Question: I have a listview with animated listitems, when an item inside the listview is selected, it fades out and becomes invisible, but the issue i have is that it doesn't go back to it's normal state when another item has been selected.
I have set 'android:fillEnabled="true"'and'android:fillAfter="true"'to make the listitem stay animated.
Like this:

1. ListItem is selected.
2. ListItem is animated and fades out.
3. Is fully animated and invisible.
4. Another ListItem is selected.
5. Gets animated and fades out.
6. Both ListItems are faded out, but i just want one at a time to be animated/invisible.
Here is the animation.xml:
'''
<?xml version="1.0" encoding="utf-8"?>
<set xmlns:android="http://schemas.android.com/apk/res/android"
android:interpolator="@android:anim/bounce_interpolator"
android:fillEnabled="true"
android:fillAfter="true"
>
<scale
android:duration="600"
android:fromXScale="0.75"
android:fromYScale="0.75"
android:pivotX="25%"
android:pivotY="25%"
android:toXScale="1.00"
android:toYScale="1.00" />
<alpha
android:duration="250"
android:fromAlpha="1.0"
android:toAlpha="0.0" />
</set>
'''
And the listview:
'''
@Override
public void onComplete(List<Profile> friends) {
runOnUiThread(new Runnable() {
@Override
public void run() {
mSpinner.setVisibility(View.GONE);
mSpinner.clearAnimation();
}
});
// populate list
List<String> values = new ArrayList<String>();
for (Profile profile : friends) {
//profile.getInstalled();
values.add(profile.getName());
}
listView = (ListView) findViewById(R.id.list);
listView.setOnItemClickListener(new OnItemClickListener() {
@Override
public void onItemClick(AdapterView<?> av, final View view, final int i, long i2) {
Animation anim = AnimationUtils.loadAnimation(SendActivity.this, R.anim.jump);
view.startAnimation(anim);
}
});
ArrayAdapter<String> friendsListAdapter = new ArrayAdapter<String>(getApplicationContext(), R.layout.list_items2, values);
friendsListAdapter.sort(new Comparator<String>() {
@Override
public int compare(String lhs, String rhs) {
return lhs.compareTo(rhs);
}
});
mFriendsList.setAdapter(friendsListAdapter);
}
};
'''
Any tips on how i could do this?
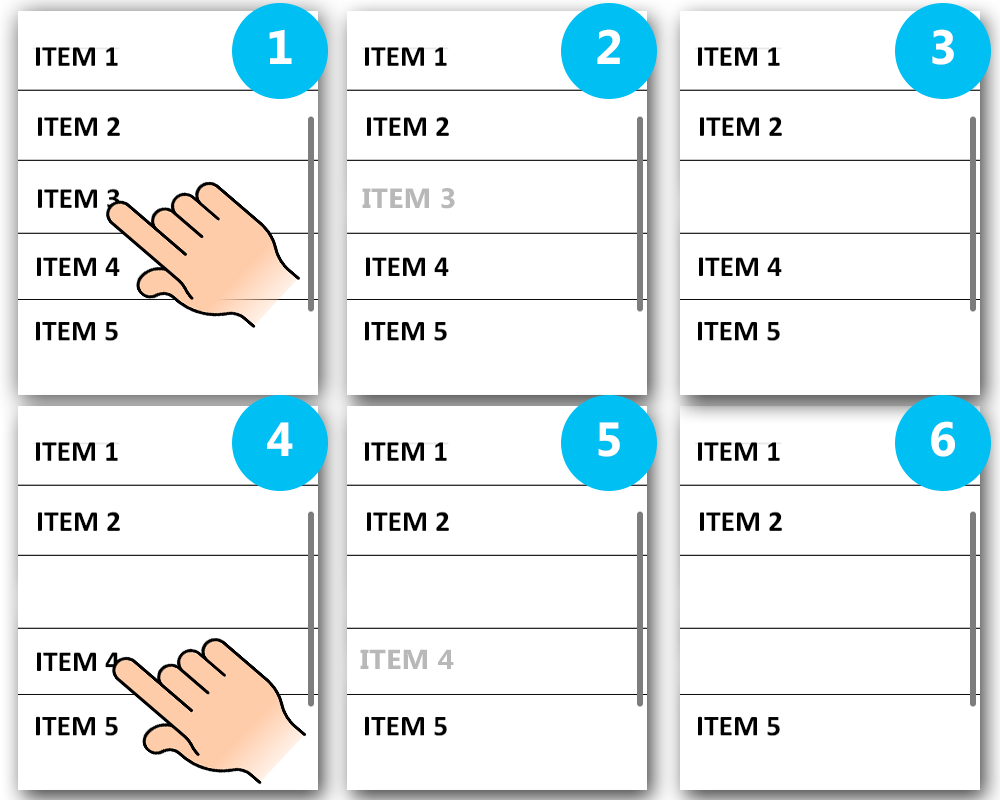
Answer: There are other (more elegant) ways to do that. But this is what came to my mind first + I have already proposed this solution in comment
'''
private View animatedView = null;
//....code .. code .. code...
listView.setOnItemClickListener(new OnItemClickListener() {
@Override
public void onItemClick(AdapterView<?> av, final View view, final int i, long i2) {
if (animatedView != null){
Animation anim = AnimationUtils.loadAnimation(SendActivity.this, R.anim.unjump);
animatedView.startAnimation(anim);
}
Animation anim = AnimationUtils.loadAnimation(SendActivity.this, R.anim.jump);
view.startAnimation(anim);
animatedView = view;
}
});
//another animation (called it unjump) to clear the alpha level
//reusing your stuff
<?xml version="1.0" encoding="utf-8"?>
<set xmlns:android="http://schemas.android.com/apk/res/android"
android:interpolator="@android:anim/bounce_interpolator"
android:fillEnabled="true"
android:fillAfter="true"
>
<scale
android:duration="600"
android:fromXScale="0.75"
android:fromYScale="0.75"
android:pivotX="25%"
android:pivotY="25%"
android:toXScale="1.00"
android:toYScale="1.00" />
<alpha
android:duration="250"
android:fromAlpha="0.0" //exchanged from/to -alpha levels (so this would come from transparent to non-transparent)
android:toAlpha="1.0" />
</set>
'''